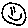
Label: smiley face